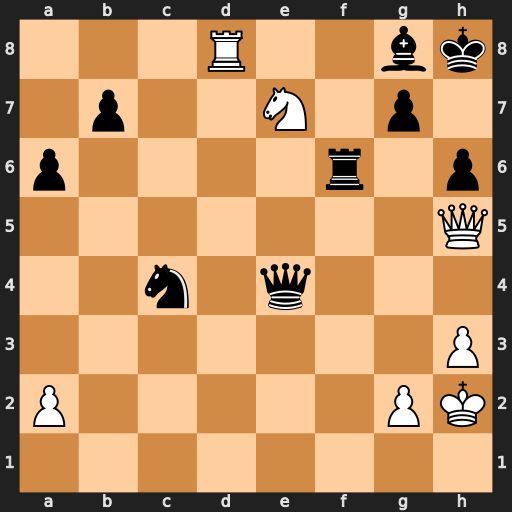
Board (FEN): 3R2bk/1p2N1p1/p4r1p/7Q/2n1q3/7P/P5PK/8
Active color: w
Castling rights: -
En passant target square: -
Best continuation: Rxg8+ Kh7 Rh8+ Kxh8 Qe8+ Rf8 Qxf8+ Kh7 Qg8#